Field crop: maize
Growth stage: 2
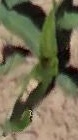
Species: maize